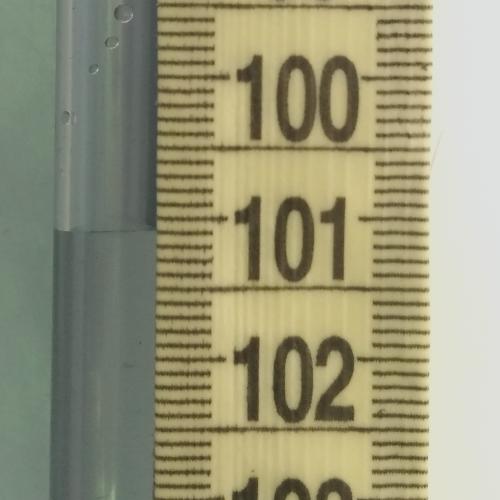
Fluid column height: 101.1 cm